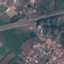
Land use / land cover: Highway